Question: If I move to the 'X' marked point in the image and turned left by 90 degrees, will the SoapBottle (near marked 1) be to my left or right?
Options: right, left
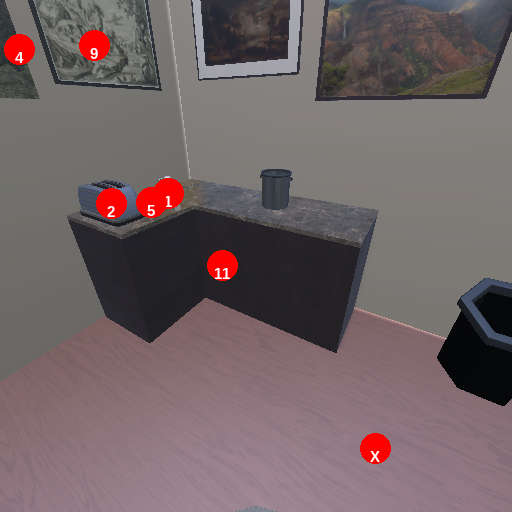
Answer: right